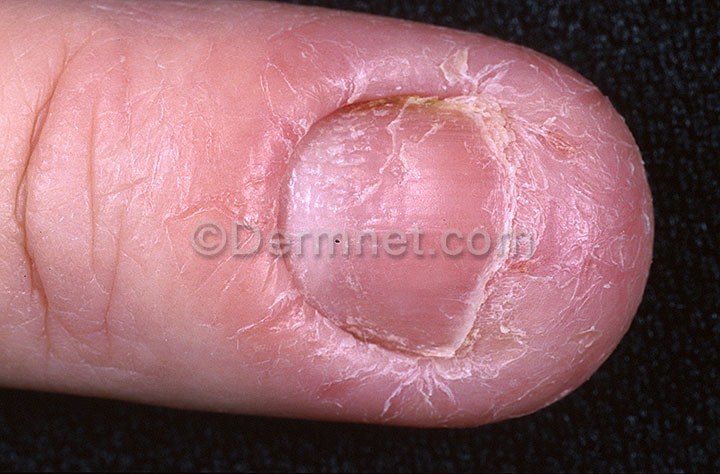
Disease: Nail Fungus and other Nail Disease